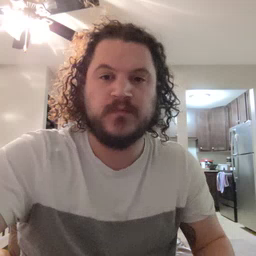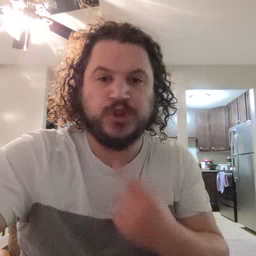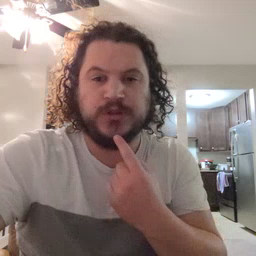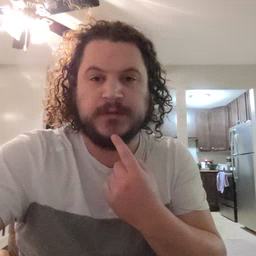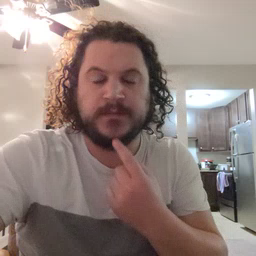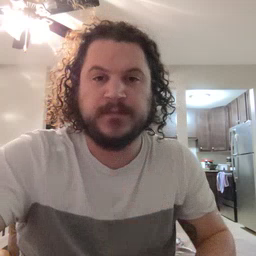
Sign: chin